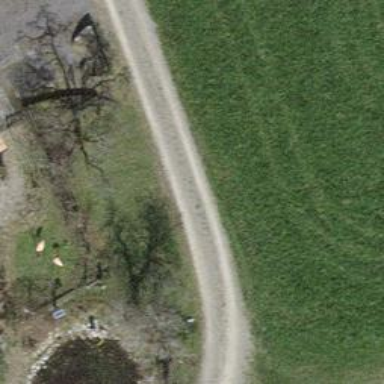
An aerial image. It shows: Unclassified road with compacted surface.